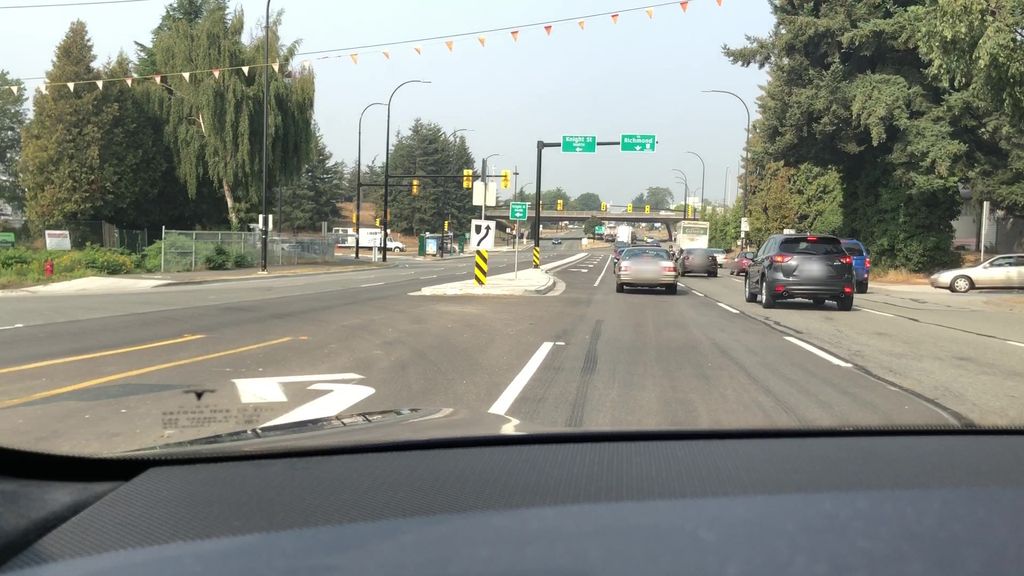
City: vancouver